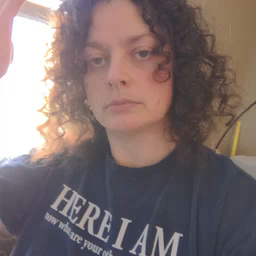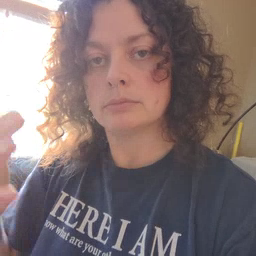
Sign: taste